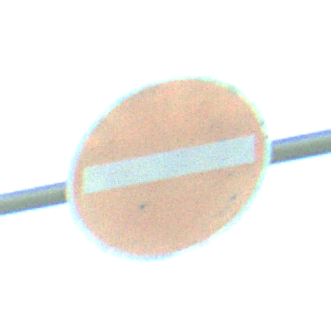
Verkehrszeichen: VerbotDerEinfahrt
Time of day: MorningAfternoon
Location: Outdoor (Nature)
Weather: PartlyCloudy
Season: NotSpecified
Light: Natural